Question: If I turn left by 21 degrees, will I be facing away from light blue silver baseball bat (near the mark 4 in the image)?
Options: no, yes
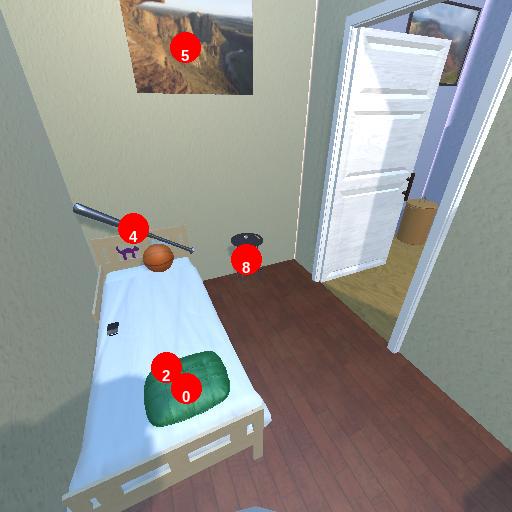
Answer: no